An envelope spectrum derived from a bearing vibration measurement is shown; the reference markers locate BPFO, BPFI, BSF and FTF for this bearing geometry and shaft speed. Based on the visible evidence, which condition applies: normal, inner_race, outer_race, ball?
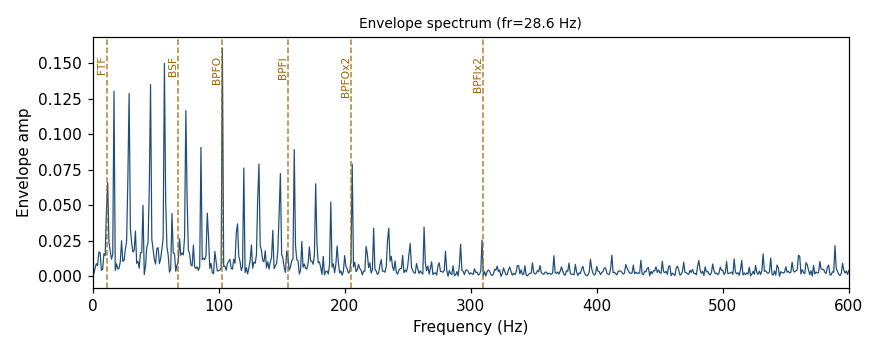
Answer: outer_race